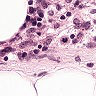
Metastatic tissue present: no